Current action and preconditions to check: trajectory_clear

Your task: For each precondition in the list above, predict whether it will hold at this action.

Consider the current scene as observed from the mobile robot's camera, and analyze the predicted future states of all dynamic agents (e.g., people, animals, vehicles, or any moving entities) within the NEXT SECOND.

IMPORTANT: Only answer "very likely" if you are absolutely certain—based on strong, clear evidence—that a dynamic agent will violate the precondition in the predicted future state. Do NOT answer "very likely" for unlikely, ambiguous, or low-probability risks.

Ask yourself for each precondition: Is there a high probability, with clear and convincing evidence, that the predicted future states of any dynamic agent will interfere with the predicted future state of the currently executing action within the NEXT SECOND, causing that precondition to fail?

Assess the risk level based on these predictions. Use "likely" or "very likely" if motions create a clear risk of interference.

Use "neutral" or "improbable" if agents are nearby but their predicted paths are clearly diverging or non-conflicting.

Failure Risk Categories: "very improbable", "improbable", "neutral", "likely", "very likely"

Answer Format: Output ONLY the probability_of_failure value from these categories: "very improbable", "improbable", "neutral", "likely", "very likely"

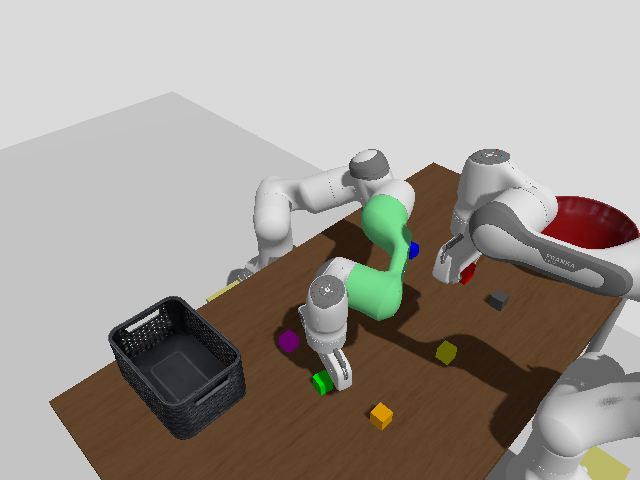

Answer: very improbable